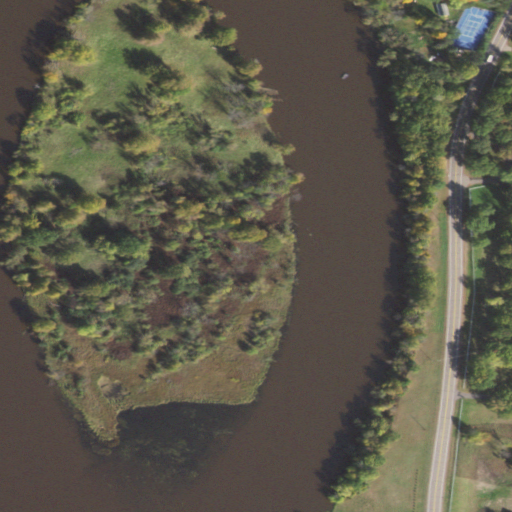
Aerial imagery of island in Minnesota named Shayes Island containing open water, deciduous forest, pasture, open development, woody wetlands, low intensity development, herbaceous wetlands, mixed forest, grassland, and medium intensity development